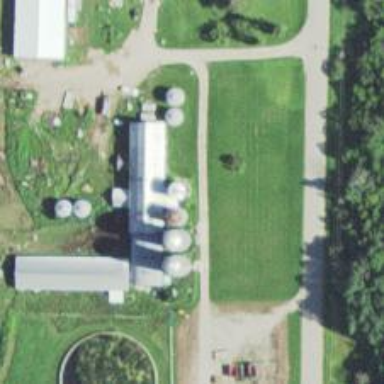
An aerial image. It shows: Silo.